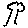
Label: tree